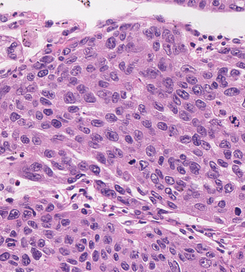
Tumor epithelial tissue: yes
Tumor-associated stroma tissue: no
Normal tissue: no